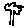
Label: flower